Interaction volume radius: 5 \u00c5
Interaction volume height: 25 \u00c5
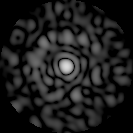
Disorder parameter: 0.8253